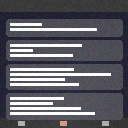
Screen state: on